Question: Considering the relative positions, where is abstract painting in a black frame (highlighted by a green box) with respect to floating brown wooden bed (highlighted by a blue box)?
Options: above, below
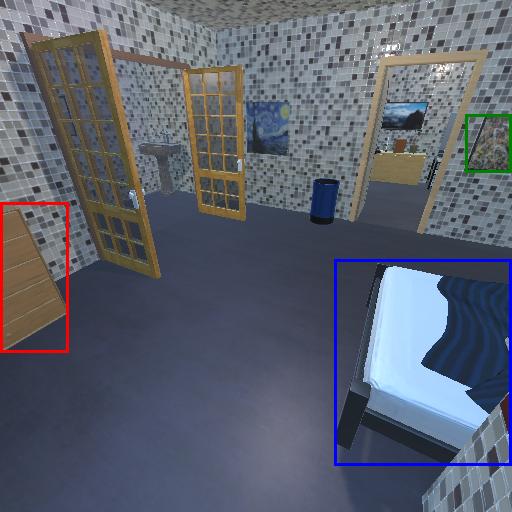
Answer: above